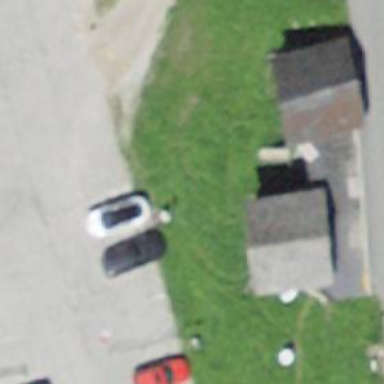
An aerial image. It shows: Charging station.